Question: I have 90 IDs that I need to something like on the image below. I want the last ID to be popped first and if there are new IDs added to the stack I want to push them on the end of it. Last In Last Out. Does something like this exists already? I know I could use other collection implementations but I wonder if there is a stack like this already made.

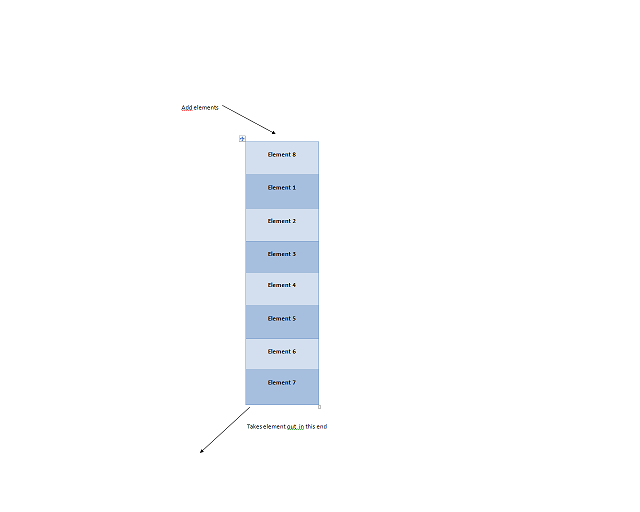
Answer: <URL>